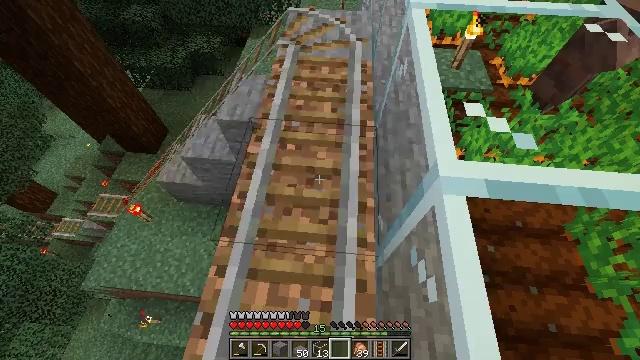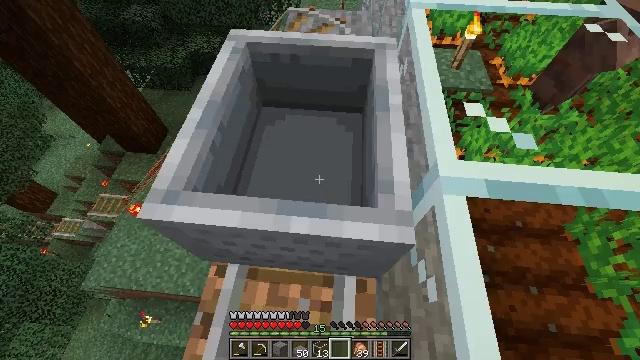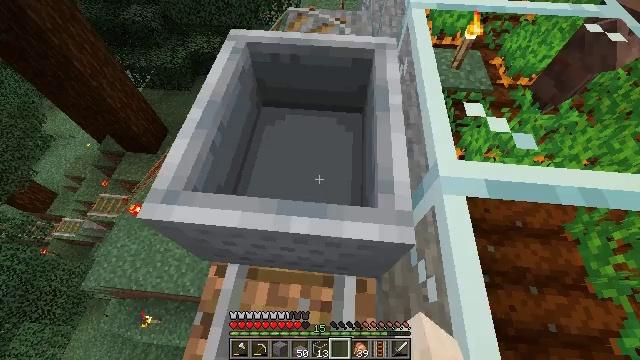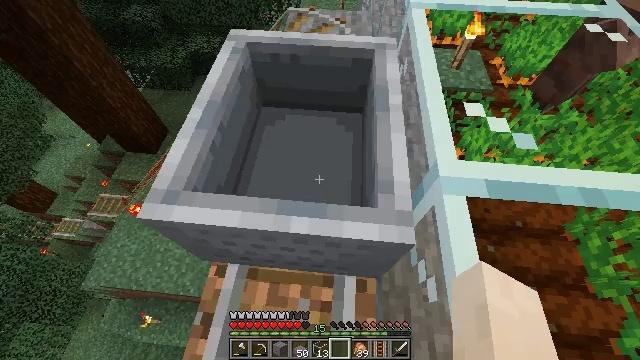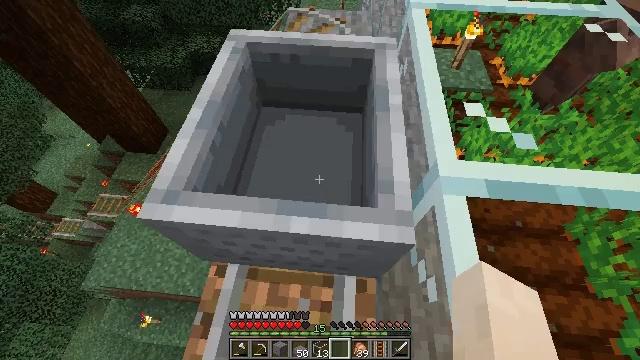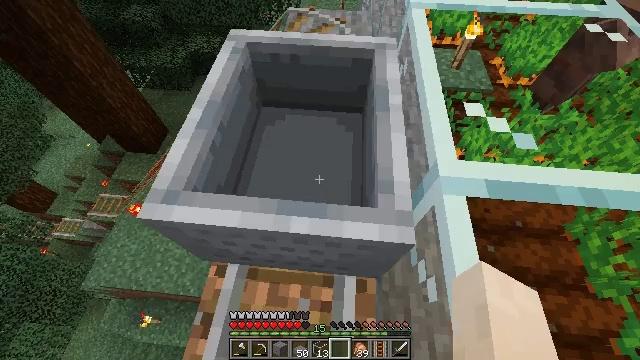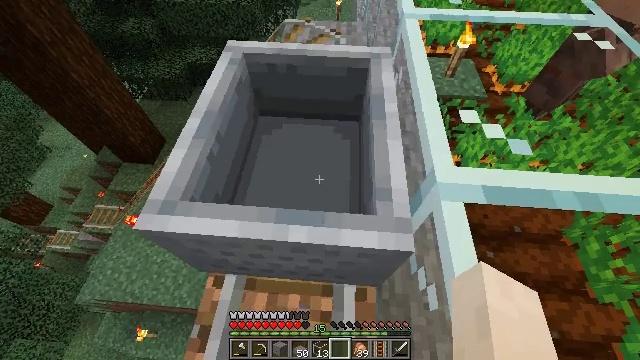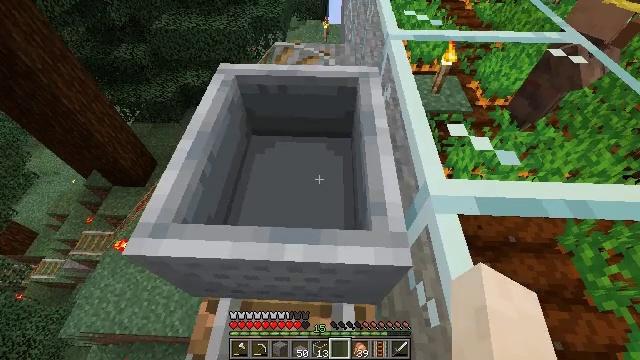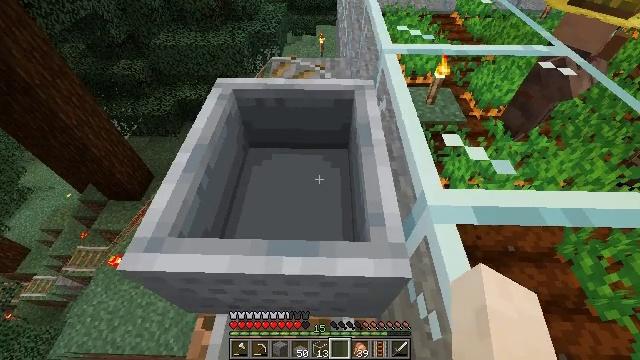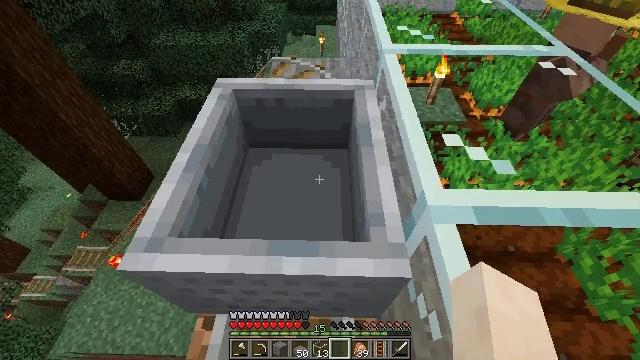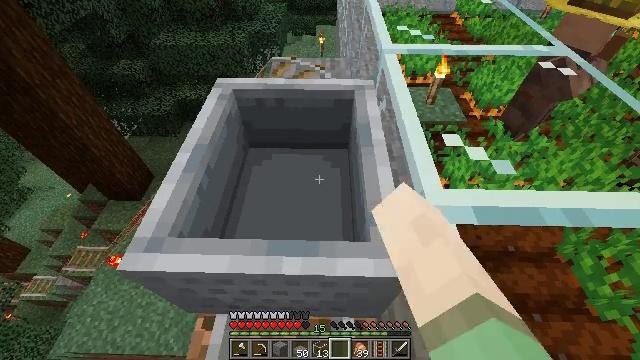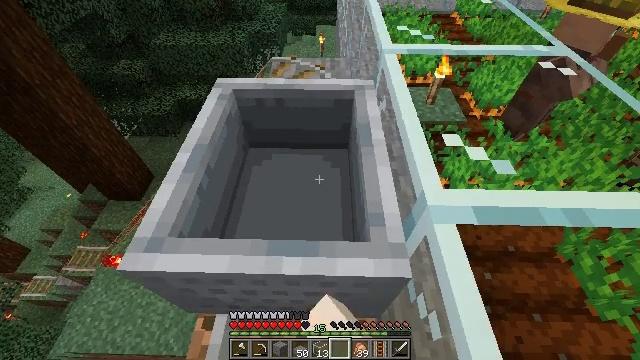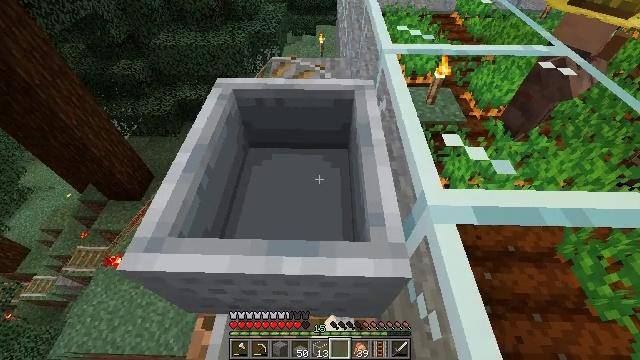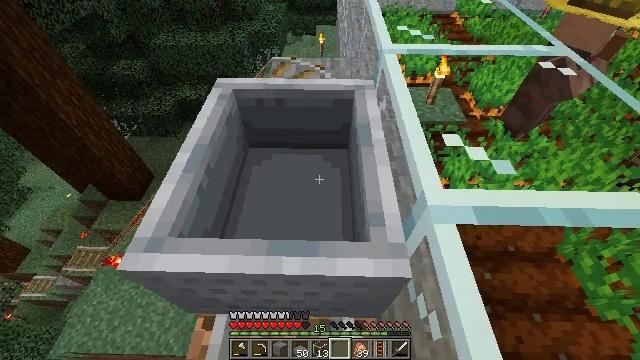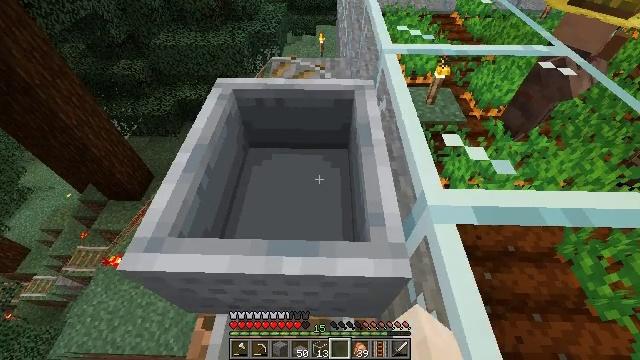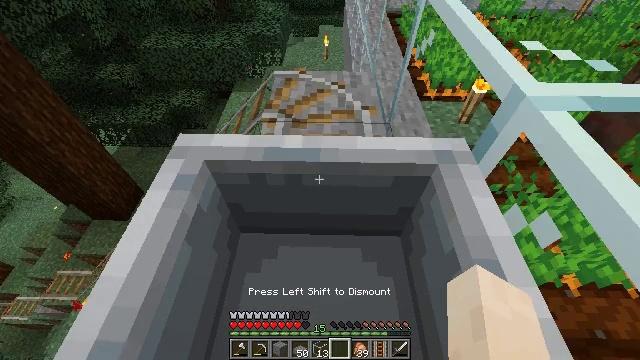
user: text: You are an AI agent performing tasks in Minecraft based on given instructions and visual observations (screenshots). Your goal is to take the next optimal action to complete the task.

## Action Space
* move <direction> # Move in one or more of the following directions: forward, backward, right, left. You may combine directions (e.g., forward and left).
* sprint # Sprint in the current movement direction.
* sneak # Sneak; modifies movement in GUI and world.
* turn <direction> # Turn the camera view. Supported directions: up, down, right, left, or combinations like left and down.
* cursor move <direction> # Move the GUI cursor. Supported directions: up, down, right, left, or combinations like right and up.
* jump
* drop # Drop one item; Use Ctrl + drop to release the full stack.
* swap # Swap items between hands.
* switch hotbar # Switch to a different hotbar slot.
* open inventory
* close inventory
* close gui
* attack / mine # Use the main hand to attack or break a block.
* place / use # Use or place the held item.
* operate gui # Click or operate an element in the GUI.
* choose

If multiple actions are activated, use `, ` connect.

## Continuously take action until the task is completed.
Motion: motion action
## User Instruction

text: Attack the stripped spruce log to gather it.
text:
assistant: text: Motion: no_op
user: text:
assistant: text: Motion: no_op
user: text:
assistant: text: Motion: no_op
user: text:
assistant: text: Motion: no_op
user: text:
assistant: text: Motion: no_op
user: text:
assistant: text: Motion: turn up
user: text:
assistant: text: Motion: turn right and up
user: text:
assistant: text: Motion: turn up
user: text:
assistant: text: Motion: use / place
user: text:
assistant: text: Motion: use / place
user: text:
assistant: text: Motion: use / place
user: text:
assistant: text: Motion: use / place
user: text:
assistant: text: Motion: no_op
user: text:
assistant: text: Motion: no_op
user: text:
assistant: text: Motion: no_op
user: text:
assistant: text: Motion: no_op
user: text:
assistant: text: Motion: no_op
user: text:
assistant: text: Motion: no_op
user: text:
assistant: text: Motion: no_op
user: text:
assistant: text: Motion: no_op
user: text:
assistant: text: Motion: move forward
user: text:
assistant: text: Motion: move forward
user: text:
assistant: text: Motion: move forward
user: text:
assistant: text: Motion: move forward
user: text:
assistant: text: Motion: move forward
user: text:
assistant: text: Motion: move forward
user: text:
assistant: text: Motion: move forward
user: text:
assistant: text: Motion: move forward
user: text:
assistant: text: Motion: move forward
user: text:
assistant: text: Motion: move forward